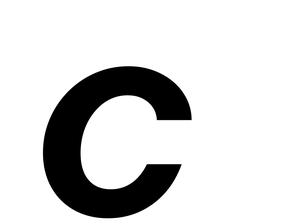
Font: InstrumentSans-Italic_SemiBold_Italic